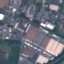
Land use / land cover class: Industrial